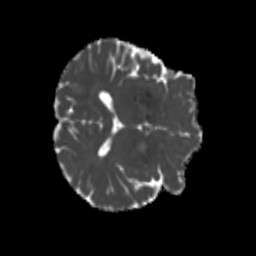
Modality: MD
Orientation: axial
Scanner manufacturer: siemens
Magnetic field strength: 3 T
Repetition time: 4 s
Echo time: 0.0594 s